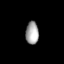
Tissue: lung
Cell type: Endothelial cells
Senescence score: 0.5596
Nuclear area (px): 289
Mean DAPI intensity: 163.63